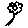
Label: flower